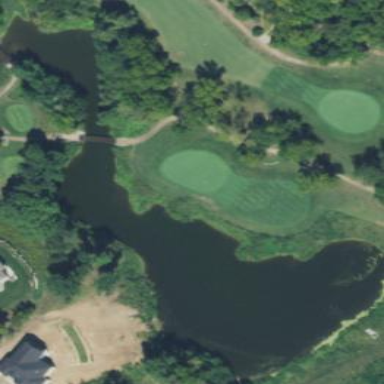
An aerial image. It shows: Scenic view of water hazard on golf course. The natural water feature adds beauty to the landscape.